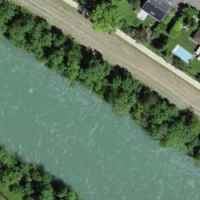
EUNIS habitat code: 15
Species observed at this site:
Senecio vulgaris